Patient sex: M
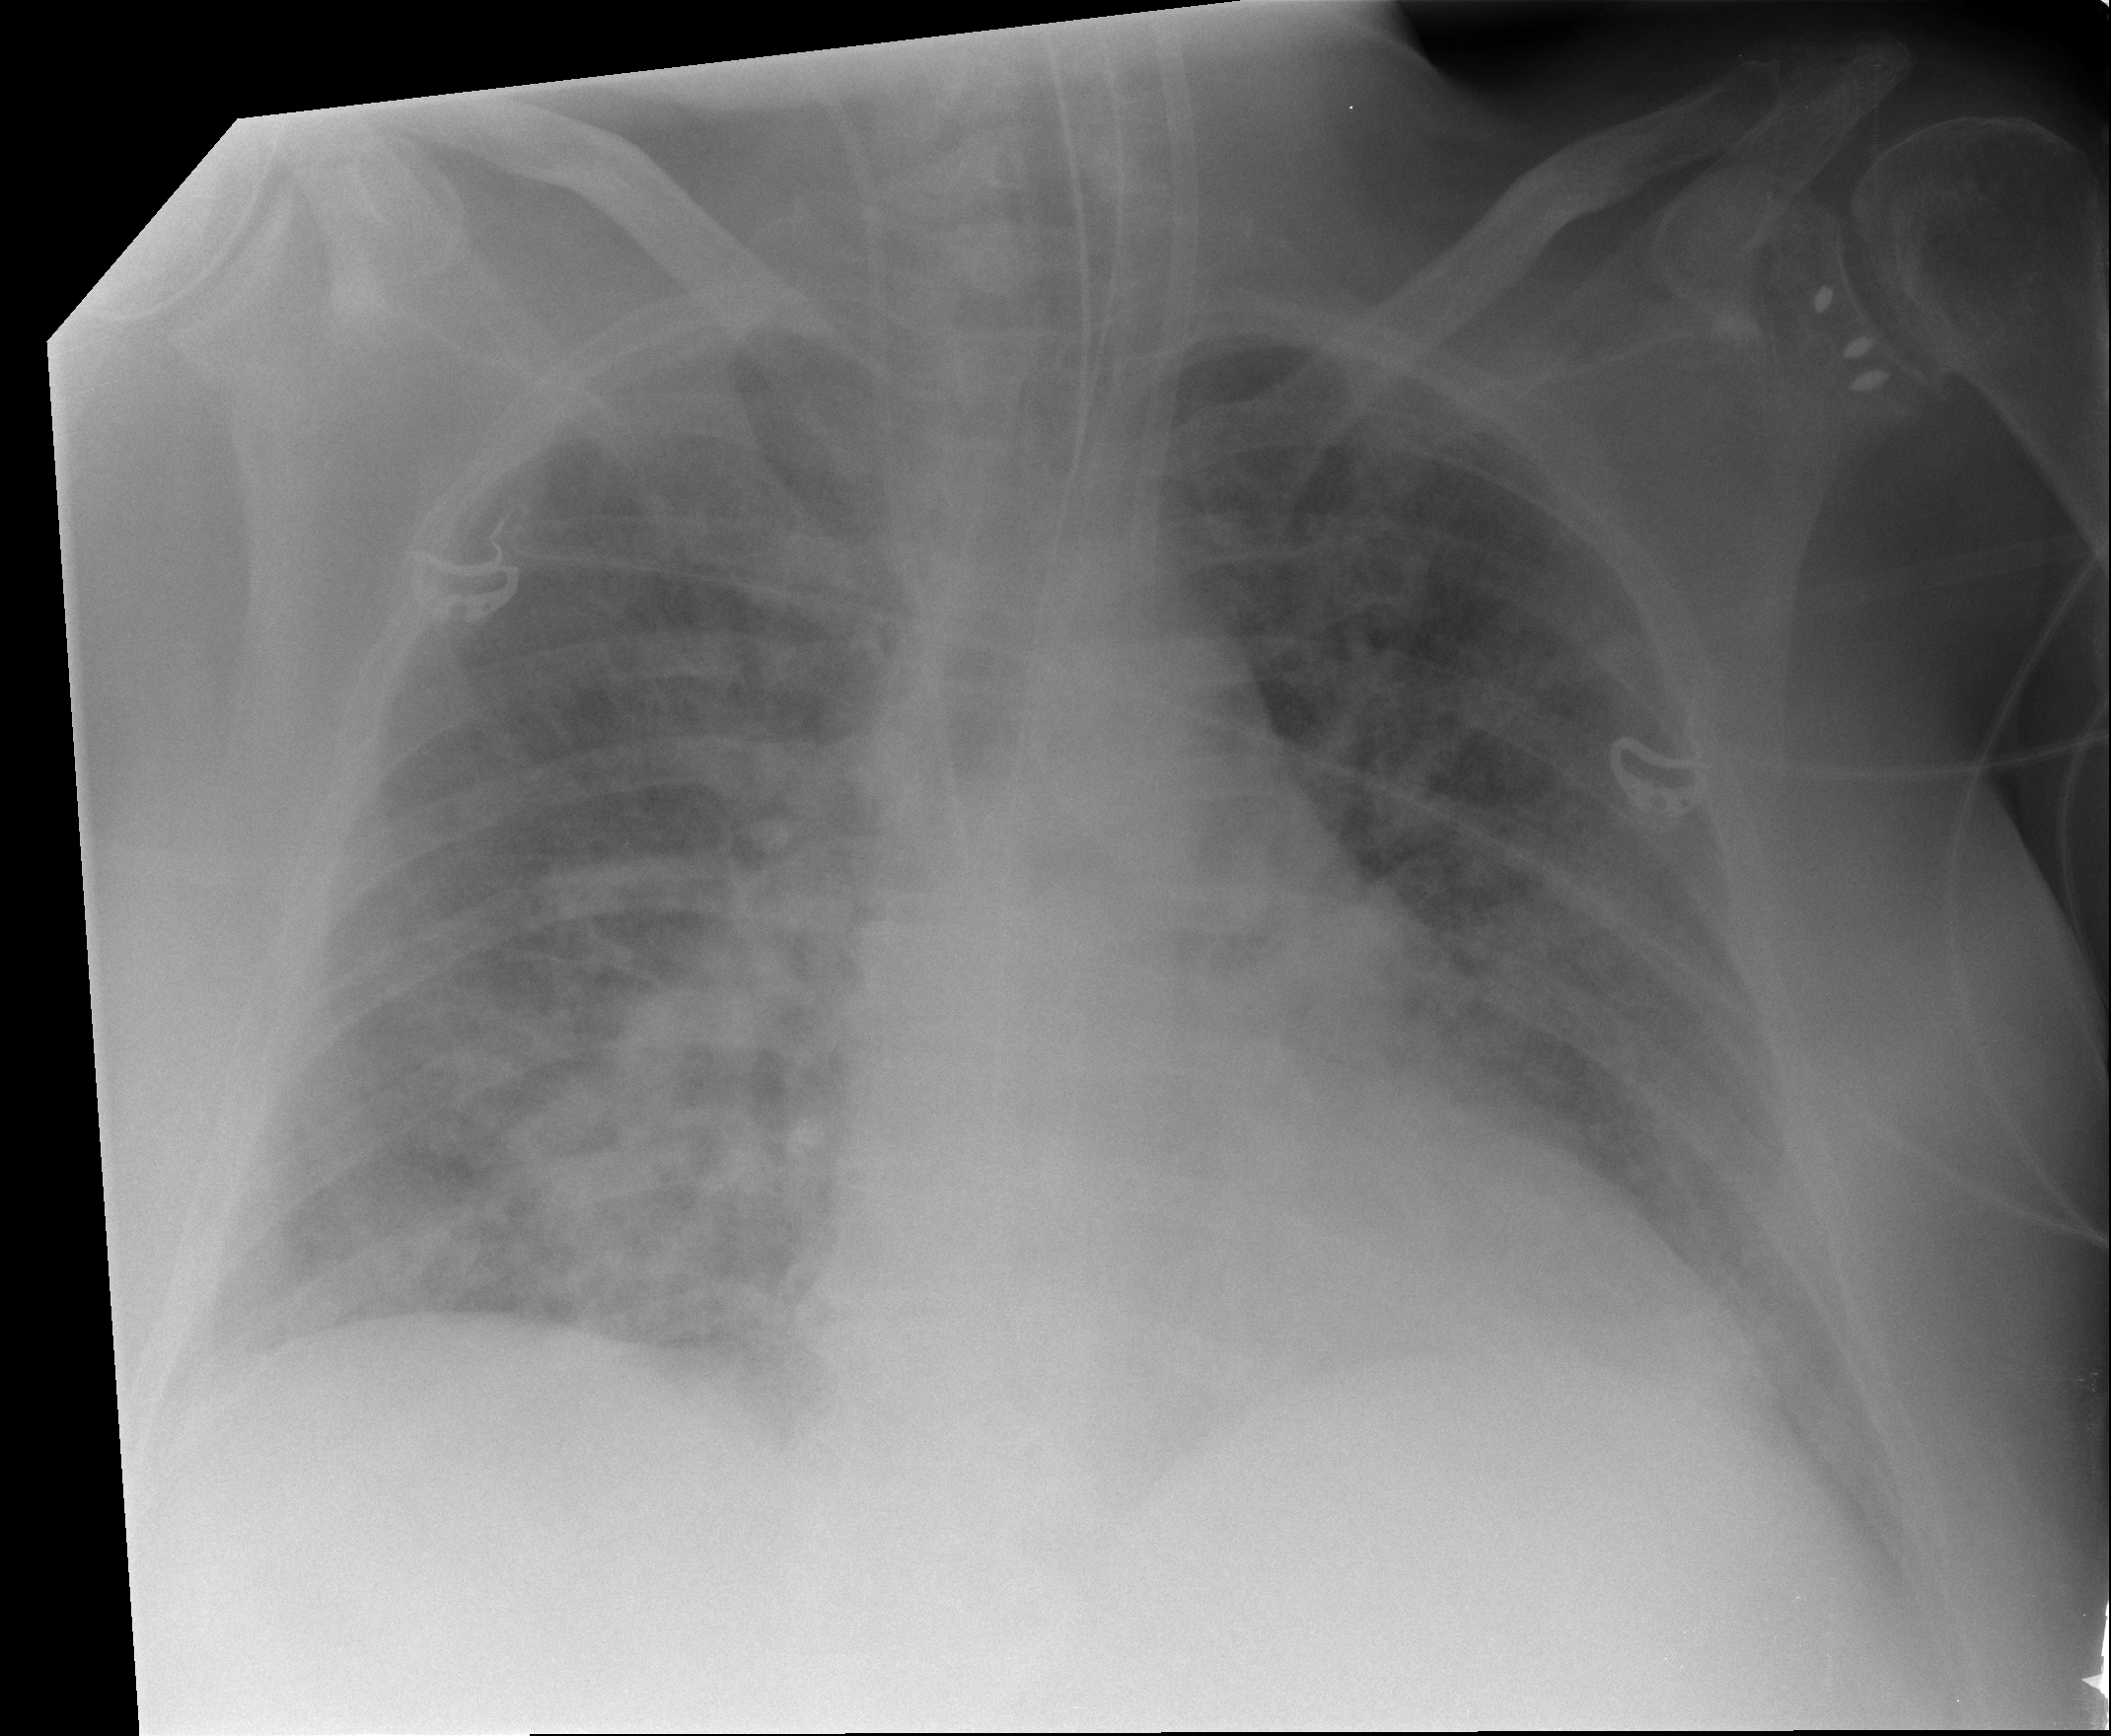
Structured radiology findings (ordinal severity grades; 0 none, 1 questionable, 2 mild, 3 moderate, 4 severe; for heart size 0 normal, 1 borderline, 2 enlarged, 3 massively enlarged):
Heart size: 2
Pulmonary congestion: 3
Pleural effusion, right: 2
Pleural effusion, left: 2
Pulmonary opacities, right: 3
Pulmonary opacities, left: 3
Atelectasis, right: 3
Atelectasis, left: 2